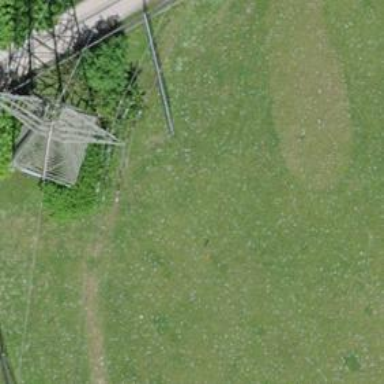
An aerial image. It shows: Power tower.